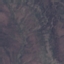
Land use / land cover: HerbaceousVegetation